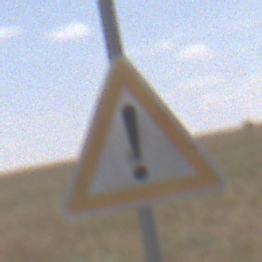
Verkehrszeichen: Gefahrenstelle
Umgebung: Outdoor, Nature
Tageszeit: Midday
Wetter: PartlyCloudy
Licht: Natural
Jahreszeit: NotSpecified
Kontrast: HighContrast